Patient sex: M
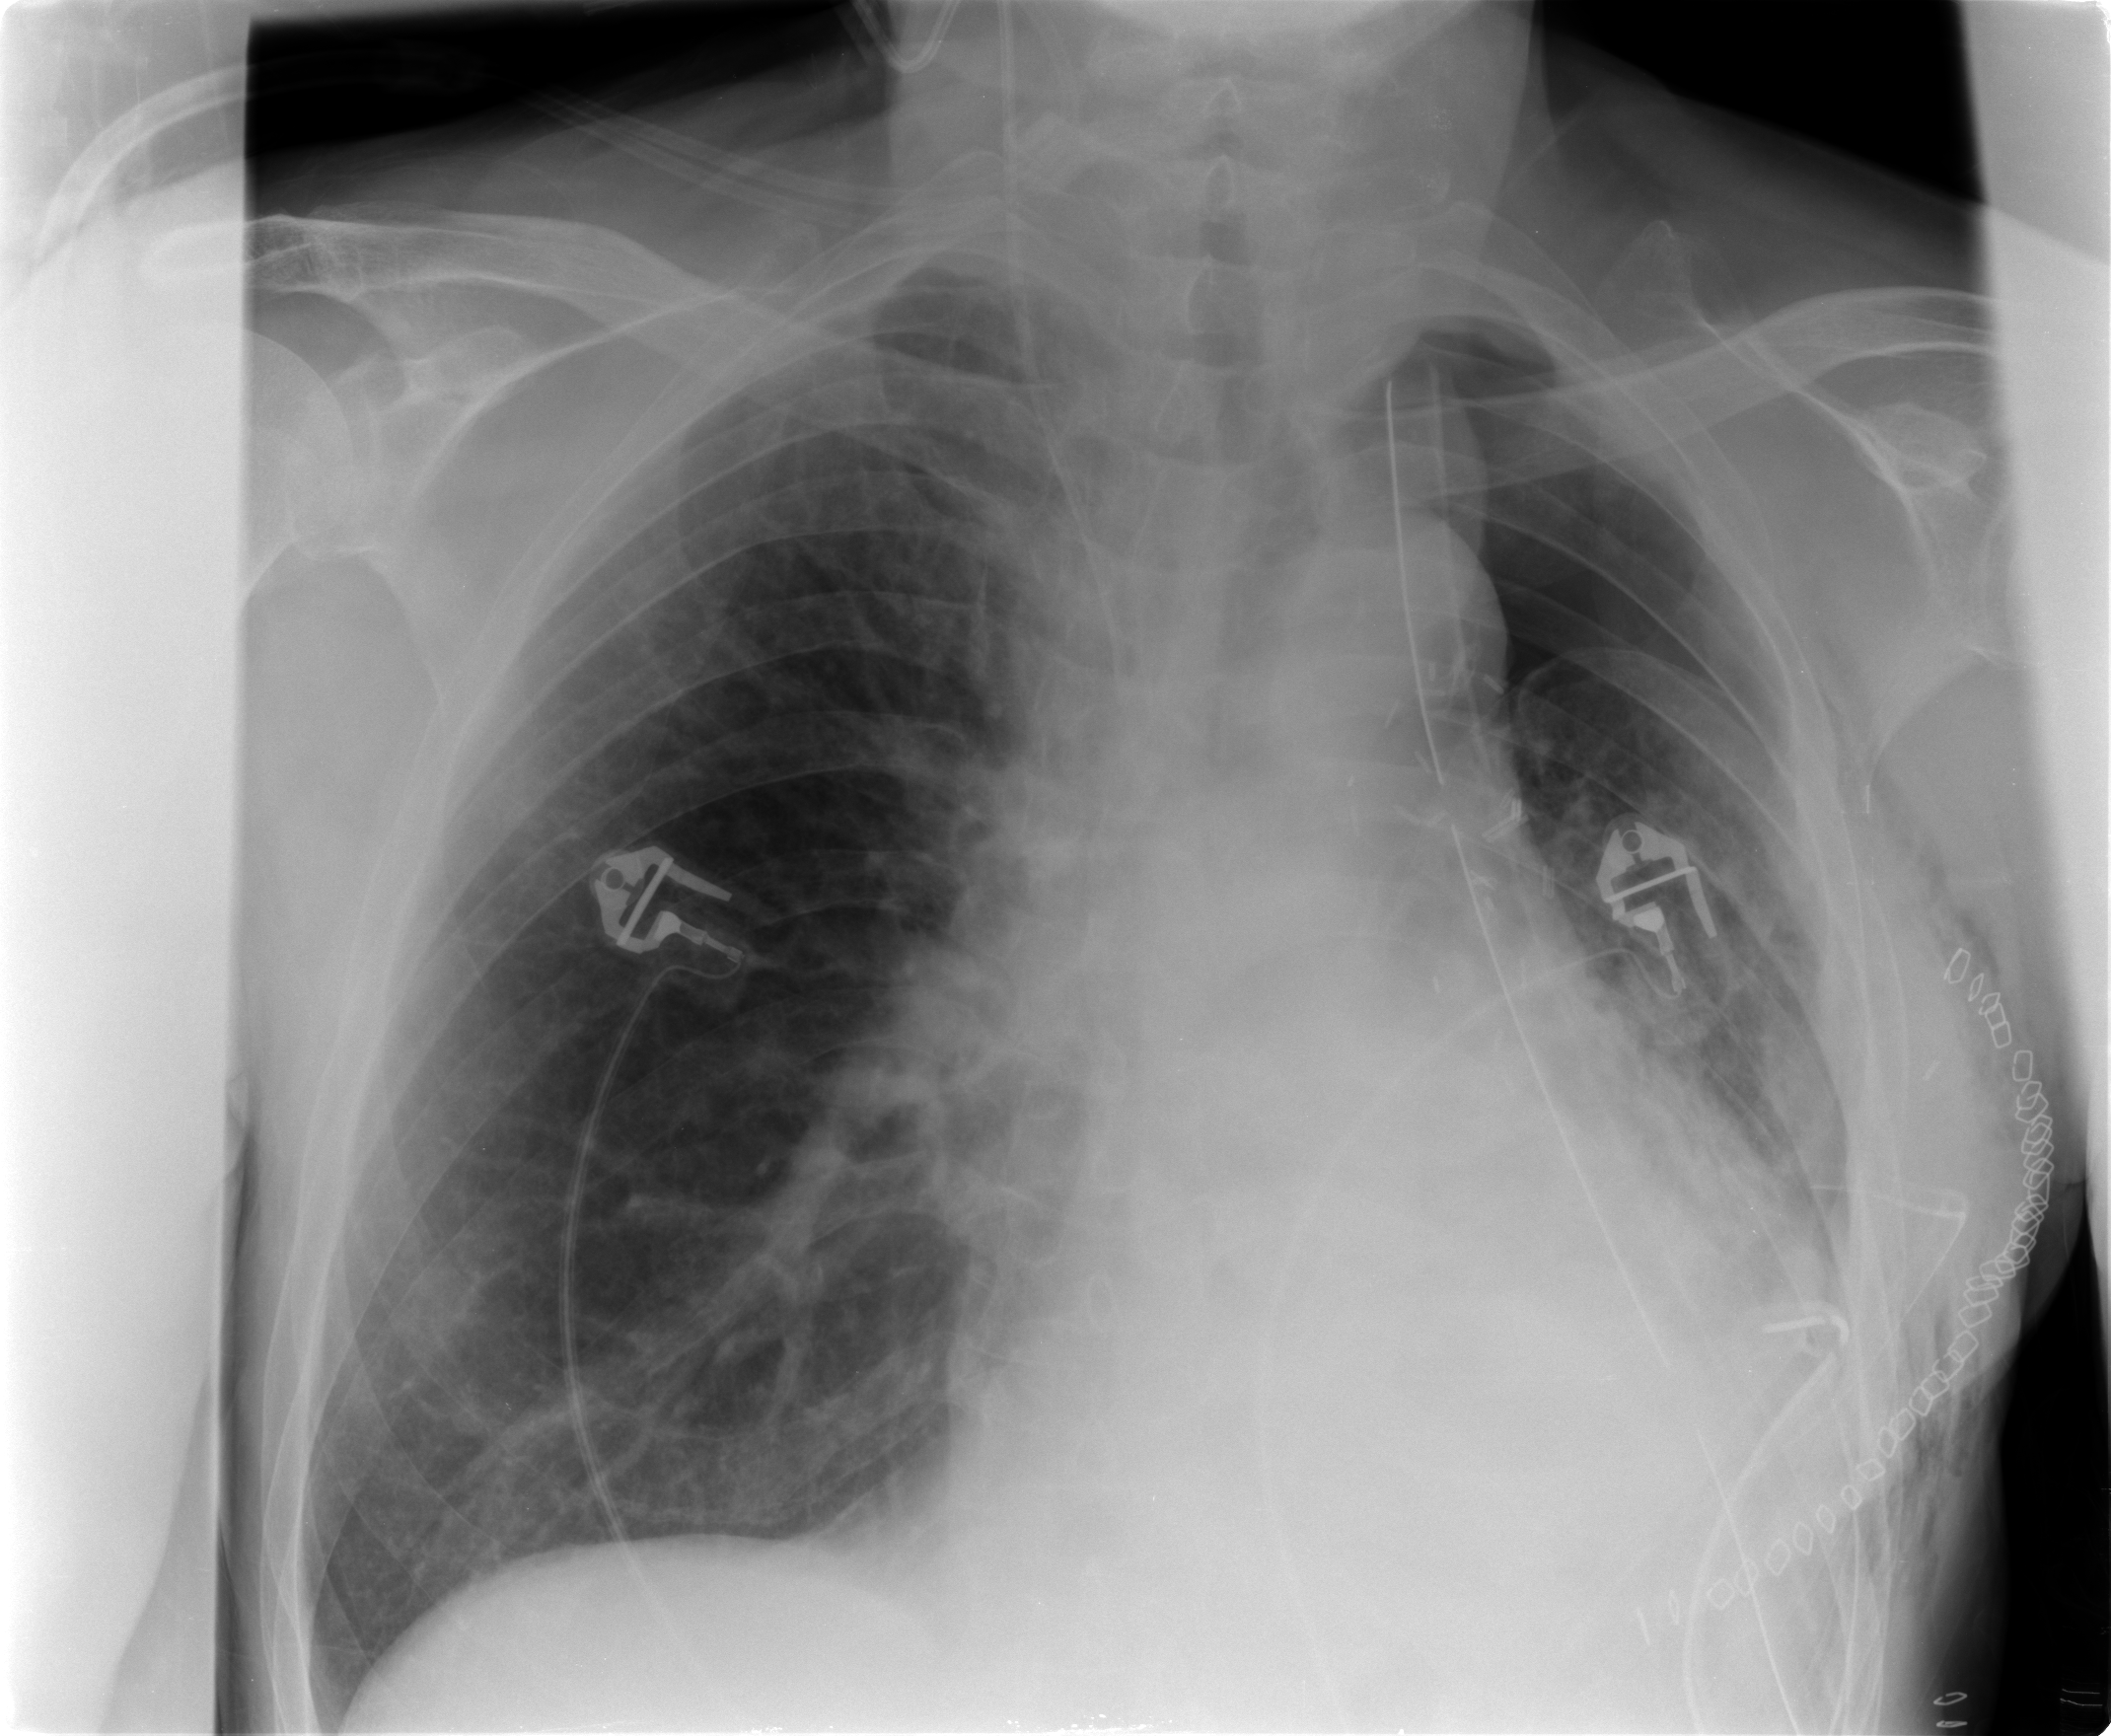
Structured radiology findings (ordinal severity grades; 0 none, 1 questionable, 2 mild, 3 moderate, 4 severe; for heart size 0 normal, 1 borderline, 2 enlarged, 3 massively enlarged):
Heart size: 2
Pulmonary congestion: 2
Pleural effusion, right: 0
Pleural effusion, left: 0
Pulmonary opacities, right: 0
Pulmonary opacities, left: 0
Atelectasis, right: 0
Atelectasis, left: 2